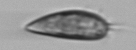
Label: Prorocentrum_triestinum